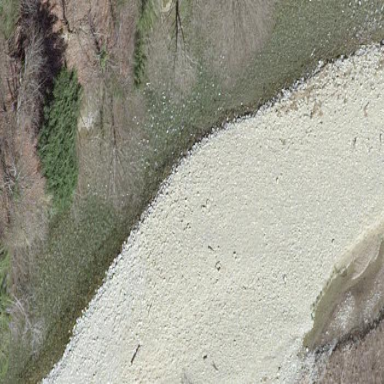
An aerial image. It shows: Terrain covered in shingle.